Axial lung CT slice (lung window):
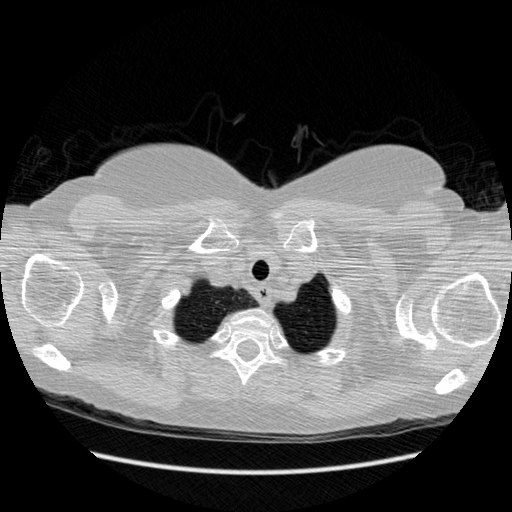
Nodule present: no